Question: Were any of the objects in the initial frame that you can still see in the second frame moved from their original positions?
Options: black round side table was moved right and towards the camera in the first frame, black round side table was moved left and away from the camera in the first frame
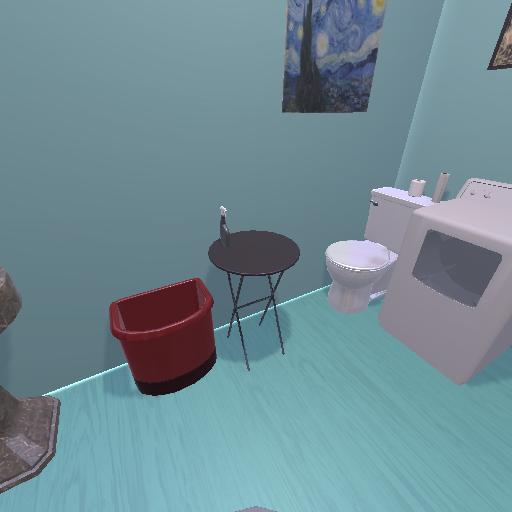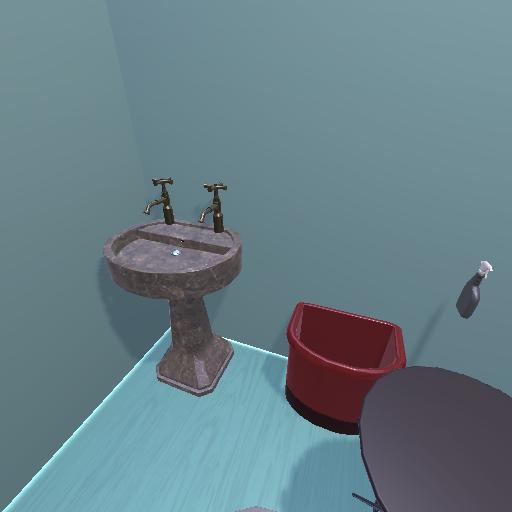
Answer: black round side table was moved right and towards the camera in the first frame